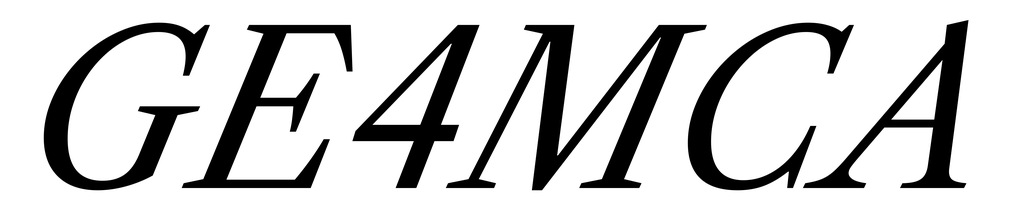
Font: LibreCaslonText-Italic_Italic